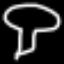
Label: mushroom